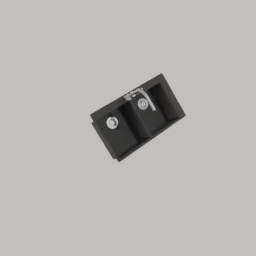
Label: appliances